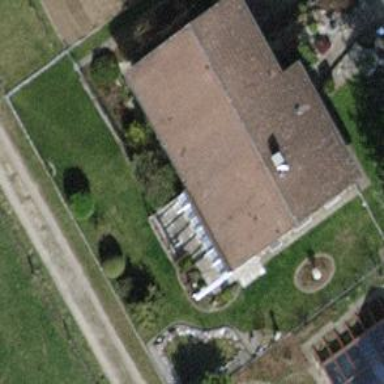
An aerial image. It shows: Detached building with gabled roof oriented across.